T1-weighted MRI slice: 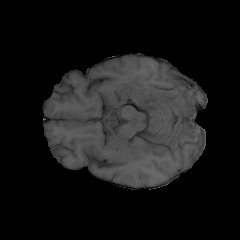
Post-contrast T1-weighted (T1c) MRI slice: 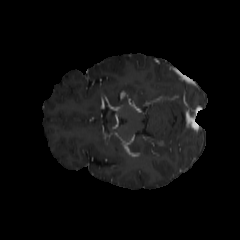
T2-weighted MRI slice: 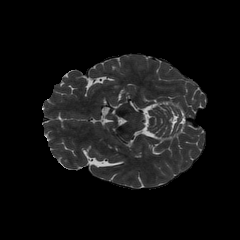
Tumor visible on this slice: no